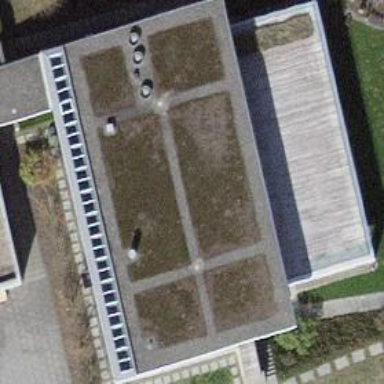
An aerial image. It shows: Residential building.